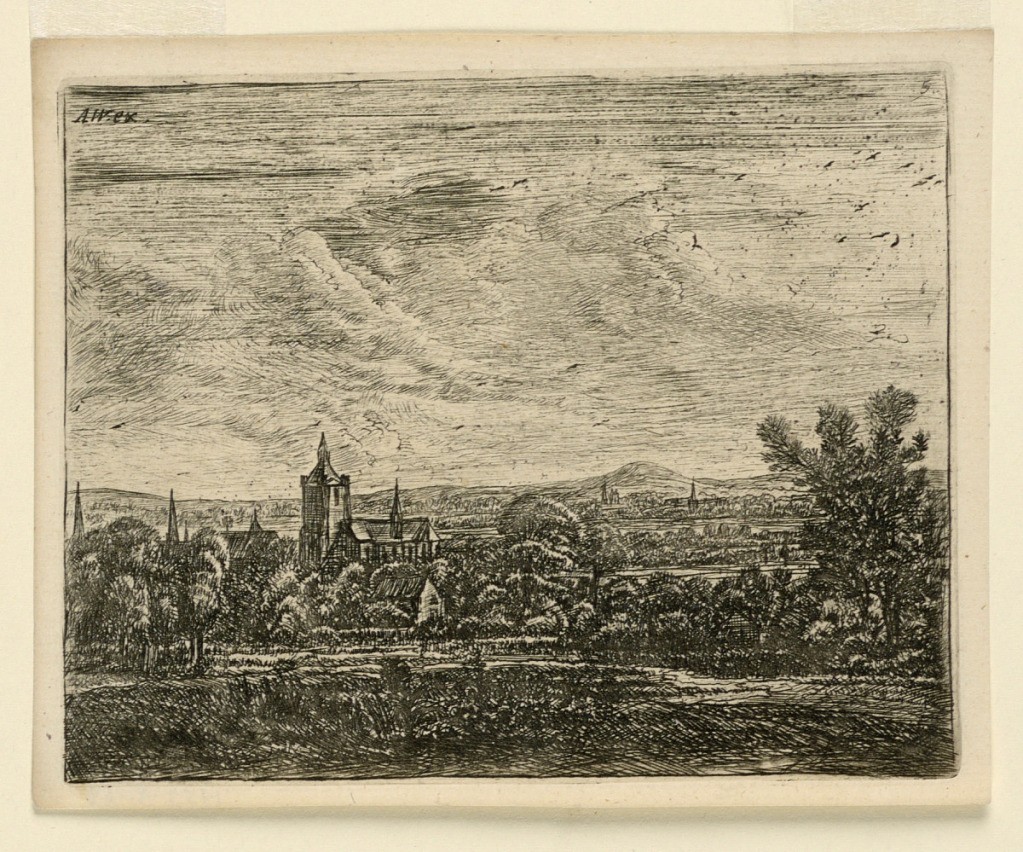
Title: A Village in a Broad Landscape in the Evening Light
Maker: Antoni Waterloo, 1618–1677
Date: ca. 1650
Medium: Etching on paper
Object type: Print
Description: A village in a broad landscape is seen in the light of evening, while two others appear in the background.